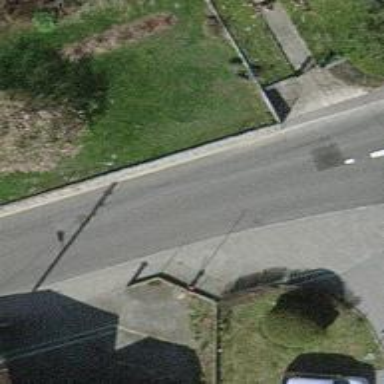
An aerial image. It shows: Residential road with asphalt surface and sidewalk on the left.